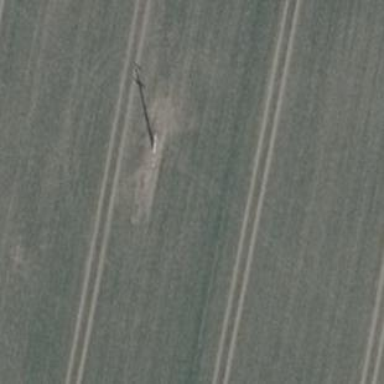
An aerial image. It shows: Minor power line.